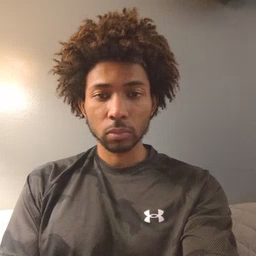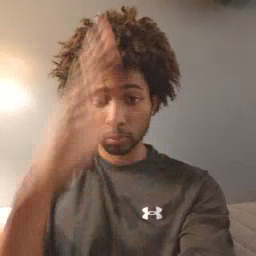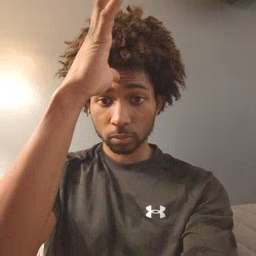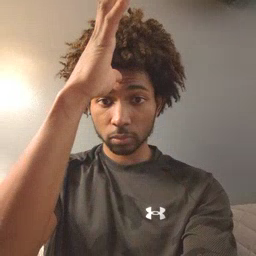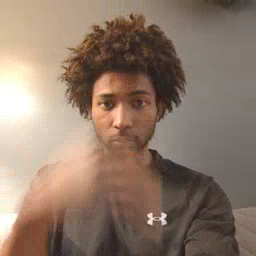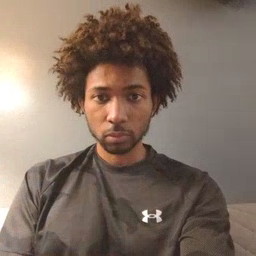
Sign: dad